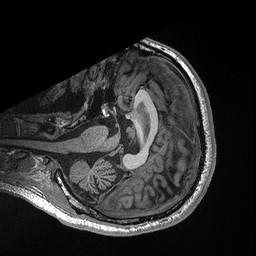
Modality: T1w
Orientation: axial
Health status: healthy
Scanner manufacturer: siemens
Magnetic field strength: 3 T
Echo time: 0.00298 s